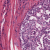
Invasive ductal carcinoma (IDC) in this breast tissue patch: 0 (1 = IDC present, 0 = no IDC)